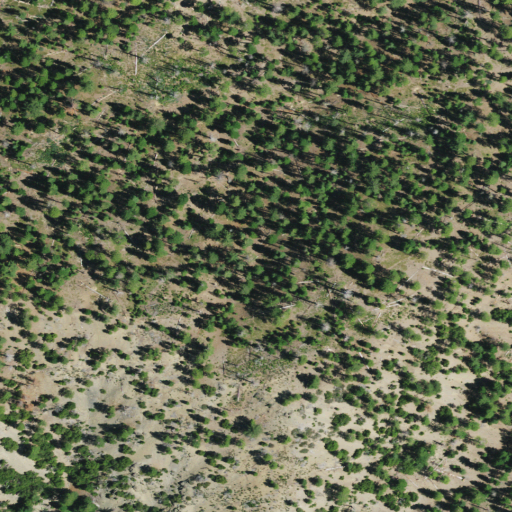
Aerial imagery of ridge(s) in California named Manzanita Ridge containing shrub, evergreen forest, and grassland